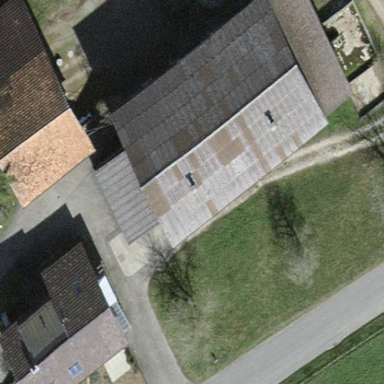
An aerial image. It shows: Farmyard area.